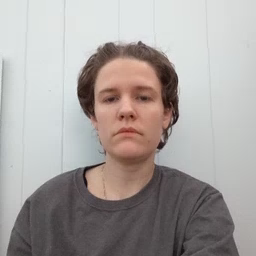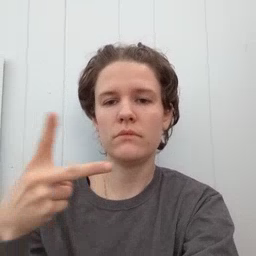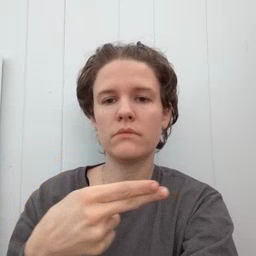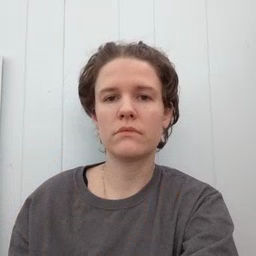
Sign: cut